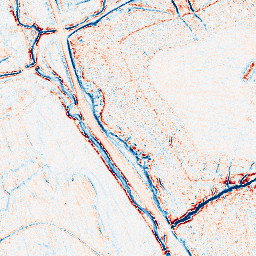
Category: edge_preserving
Decomposition family: anisotropic_diffusion
Decomposition parameters: iterations: 20
kappa: 100
gamma: 0.05
Upsampling method: regularized
Upsampling parameters: scale: 4
lambda_reg: 0.01
Upsampling scale: 4